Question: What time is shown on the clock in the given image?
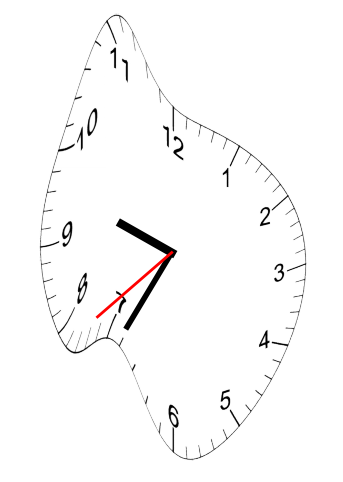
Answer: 09:34:38